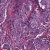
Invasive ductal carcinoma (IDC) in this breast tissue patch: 1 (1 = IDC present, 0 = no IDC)